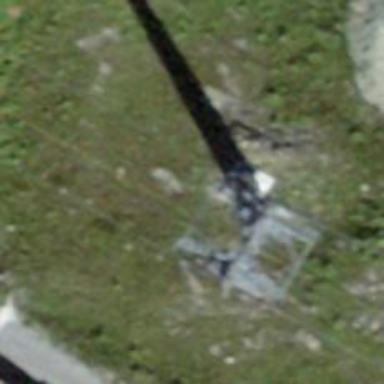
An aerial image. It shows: Pylon used for aerialway.